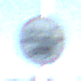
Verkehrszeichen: Mautpflicht
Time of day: MorningAfternoon
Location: Outdoor (Nature)
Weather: Clear
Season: Winter
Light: Natural